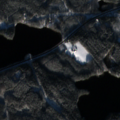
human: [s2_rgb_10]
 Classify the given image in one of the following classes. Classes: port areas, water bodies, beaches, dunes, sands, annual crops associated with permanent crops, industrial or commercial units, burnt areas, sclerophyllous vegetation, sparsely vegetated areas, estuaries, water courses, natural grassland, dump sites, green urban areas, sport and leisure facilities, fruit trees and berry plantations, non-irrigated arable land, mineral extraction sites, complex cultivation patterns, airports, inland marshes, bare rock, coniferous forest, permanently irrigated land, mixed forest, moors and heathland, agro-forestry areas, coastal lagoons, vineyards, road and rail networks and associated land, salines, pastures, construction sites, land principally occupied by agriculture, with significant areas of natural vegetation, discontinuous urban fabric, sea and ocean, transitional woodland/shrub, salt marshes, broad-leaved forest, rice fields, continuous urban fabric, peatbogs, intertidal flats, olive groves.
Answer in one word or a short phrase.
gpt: coniferous forest, mixed forest, transitional woodland/shrub, water bodies